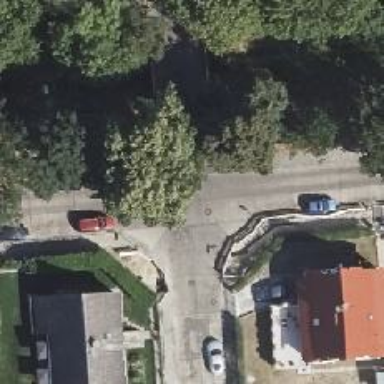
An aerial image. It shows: Residential road with asphalt surface. Both sides have sidewalks.